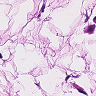
Metastatic tissue present: no